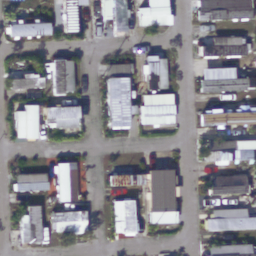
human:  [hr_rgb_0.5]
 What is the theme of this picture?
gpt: mobile home park

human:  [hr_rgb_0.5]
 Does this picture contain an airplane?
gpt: no

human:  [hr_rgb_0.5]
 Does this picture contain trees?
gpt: yes

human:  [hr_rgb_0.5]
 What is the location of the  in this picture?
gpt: i cannot see it